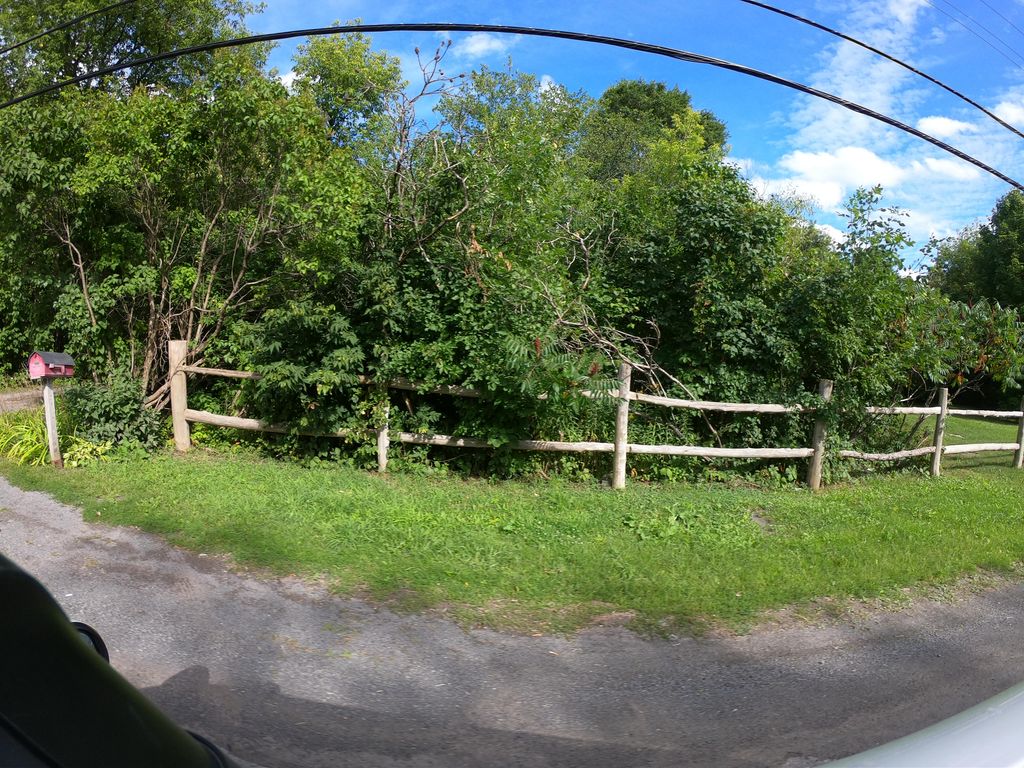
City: ottawa-gatineau